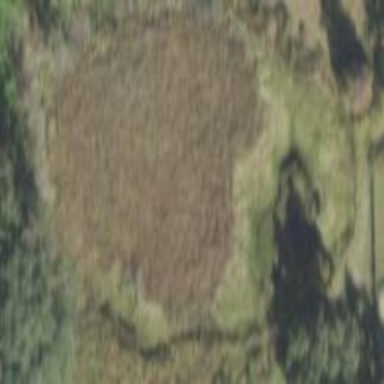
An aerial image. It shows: Marsh wetland.